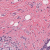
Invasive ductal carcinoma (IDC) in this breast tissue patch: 0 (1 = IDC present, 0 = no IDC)